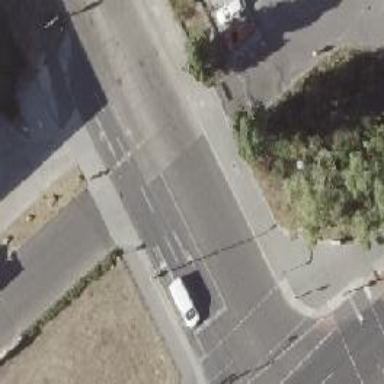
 featuring sidewalks on both sides and lane markings."